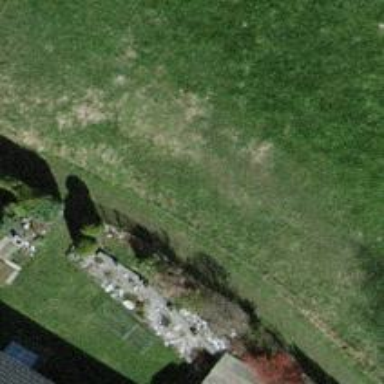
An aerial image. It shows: Grassy path.